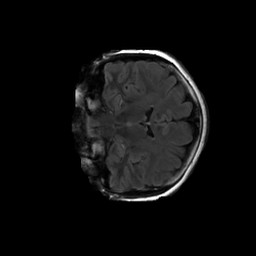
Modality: FLAIR
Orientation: coronal
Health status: ill
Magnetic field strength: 3 T